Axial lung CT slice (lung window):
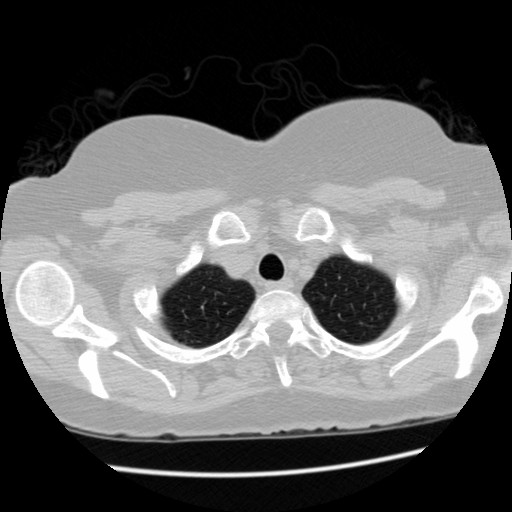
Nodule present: no